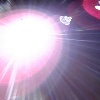
Label: sunburn